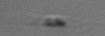
Label: flagellate_morphotype3